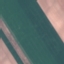
Land use / land cover: AnnualCrop